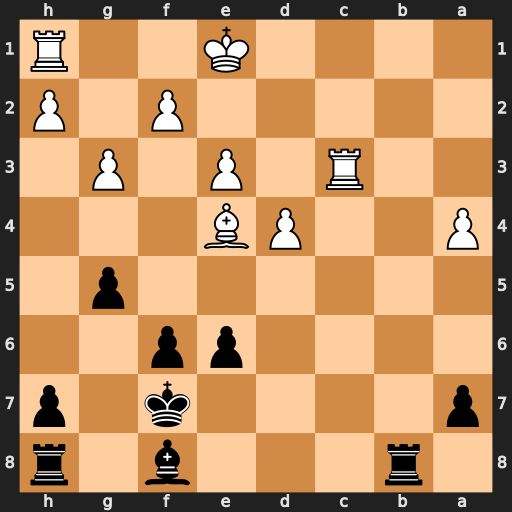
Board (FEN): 1r3b1r/p4k1p/4pp2/6p1/P2PB3/2R1P1P1/5P1P/4K2R
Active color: b
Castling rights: K
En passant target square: -
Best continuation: Bb4 O-O Bxc3